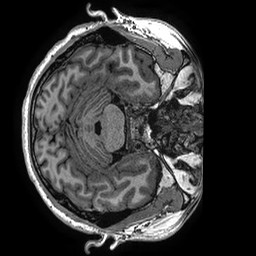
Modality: T1w
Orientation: axial
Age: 50
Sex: male
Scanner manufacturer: ge
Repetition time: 0.00733 s
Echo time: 0.003 s